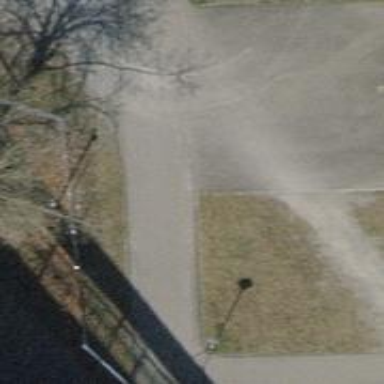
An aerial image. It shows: Basketball court with asphalt surface.